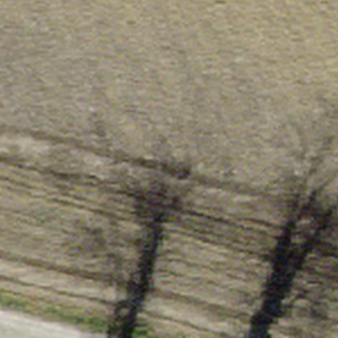
Label: other